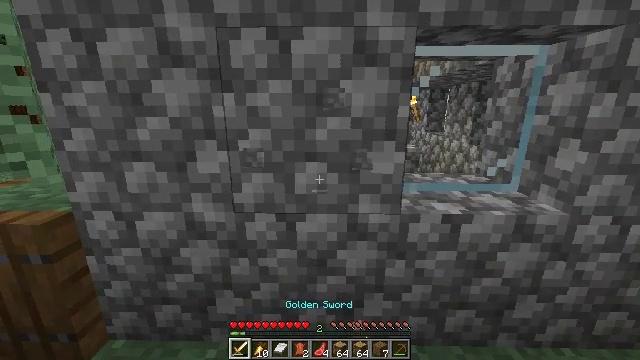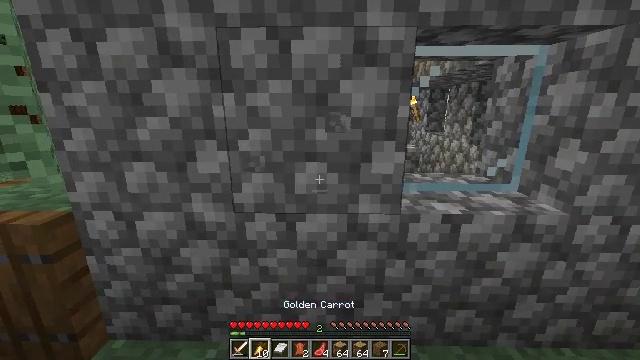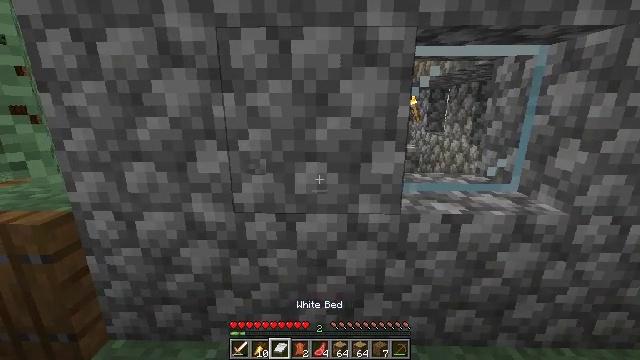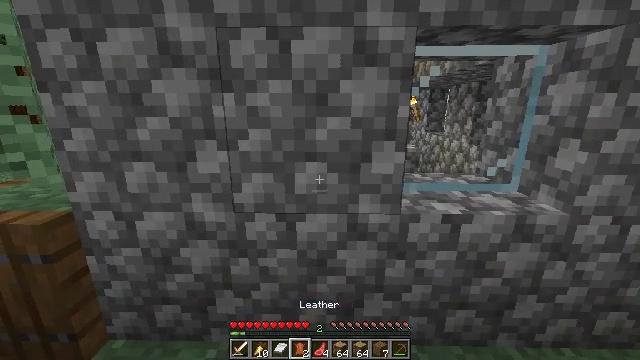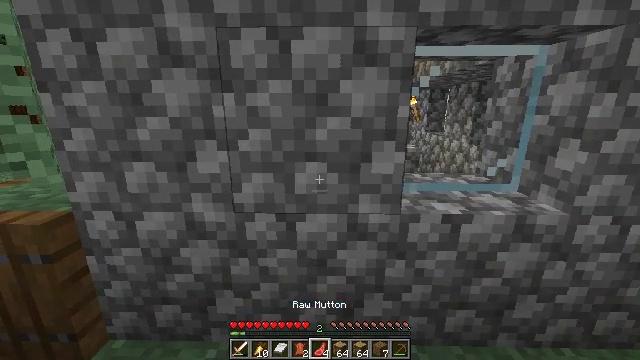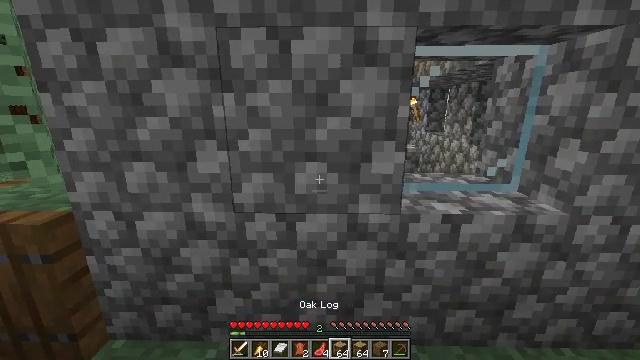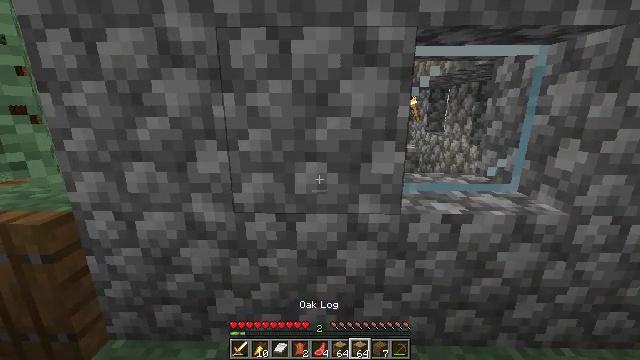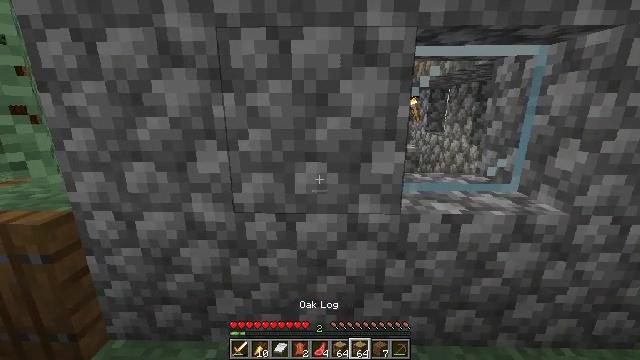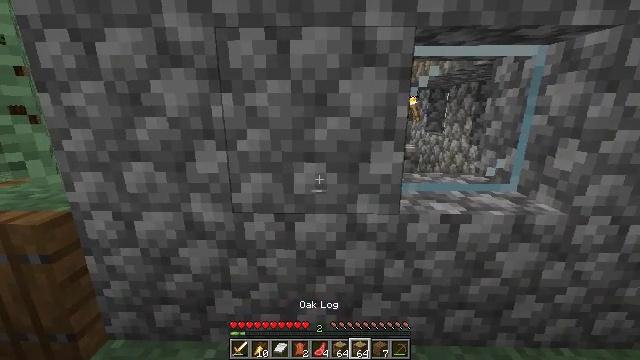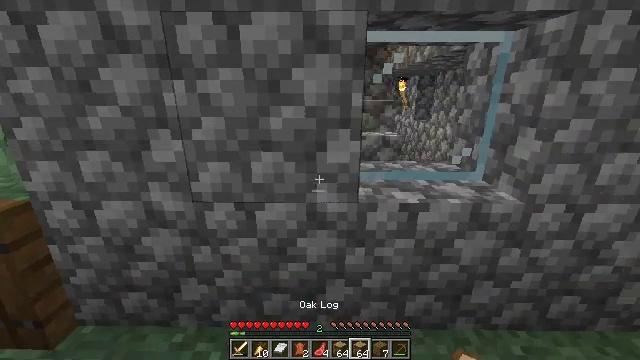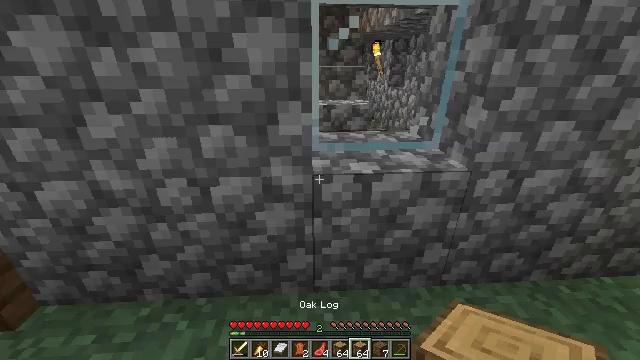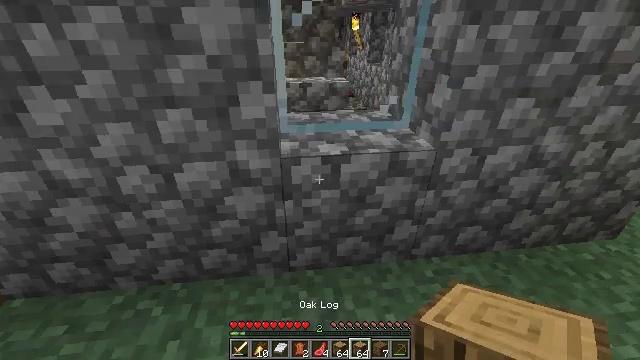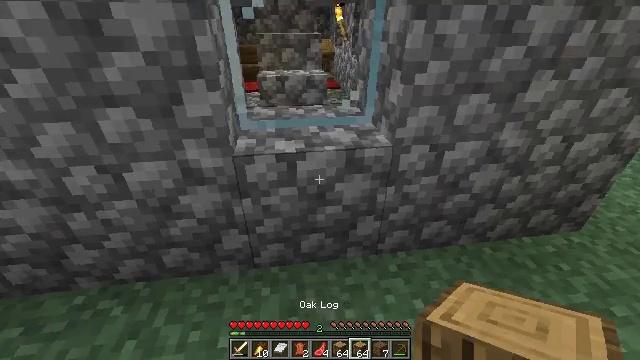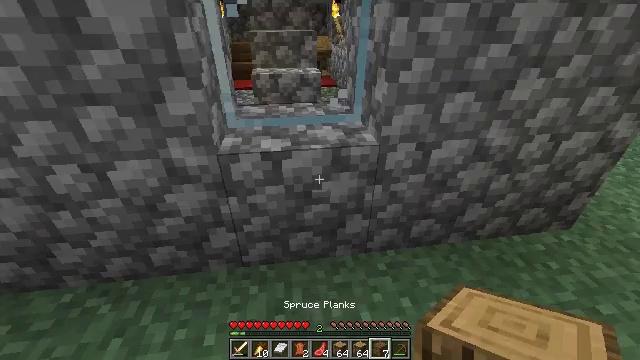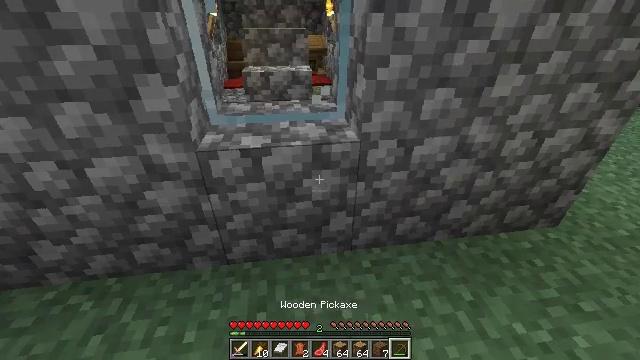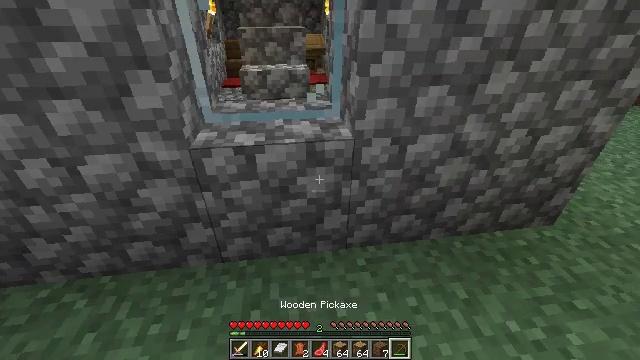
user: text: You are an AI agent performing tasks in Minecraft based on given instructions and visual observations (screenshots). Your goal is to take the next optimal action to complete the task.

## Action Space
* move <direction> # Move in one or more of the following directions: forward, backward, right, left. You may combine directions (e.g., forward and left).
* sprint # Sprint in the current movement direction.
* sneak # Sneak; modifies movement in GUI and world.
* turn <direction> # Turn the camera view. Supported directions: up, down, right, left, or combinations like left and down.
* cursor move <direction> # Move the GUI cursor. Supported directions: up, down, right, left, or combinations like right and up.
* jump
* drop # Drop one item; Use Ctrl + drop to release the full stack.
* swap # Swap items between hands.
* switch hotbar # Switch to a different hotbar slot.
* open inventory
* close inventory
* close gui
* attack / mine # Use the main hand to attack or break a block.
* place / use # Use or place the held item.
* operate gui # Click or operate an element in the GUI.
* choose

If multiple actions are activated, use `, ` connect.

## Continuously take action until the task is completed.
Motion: motion action
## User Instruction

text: Mine cobblestone to craft tools and furnaces.
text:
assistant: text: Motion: no_op
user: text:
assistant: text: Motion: no_op
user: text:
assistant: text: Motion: no_op
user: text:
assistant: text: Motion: no_op
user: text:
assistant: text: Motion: no_op
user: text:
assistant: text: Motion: no_op
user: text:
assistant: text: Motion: no_op
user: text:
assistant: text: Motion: move right
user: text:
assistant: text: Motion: move right, turn down
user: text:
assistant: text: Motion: move right, turn right and down
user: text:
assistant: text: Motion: move right, turn right and down
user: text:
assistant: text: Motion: move right, turn right and down
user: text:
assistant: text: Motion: no_op
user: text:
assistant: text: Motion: no_op
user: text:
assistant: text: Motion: no_op
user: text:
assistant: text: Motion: no_op
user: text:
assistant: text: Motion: no_op
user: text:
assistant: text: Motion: turn left
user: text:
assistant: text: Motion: turn left and down
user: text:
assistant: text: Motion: turn left
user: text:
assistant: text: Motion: no_op
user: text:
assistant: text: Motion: attack / mine
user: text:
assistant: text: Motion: attack / mine
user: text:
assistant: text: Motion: attack / mine
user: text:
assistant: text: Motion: attack / mine
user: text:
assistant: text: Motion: attack / mine
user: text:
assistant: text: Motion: attack / mine
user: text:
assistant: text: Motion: attack / mine
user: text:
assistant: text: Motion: attack / mine
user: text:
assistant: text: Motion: attack / mine